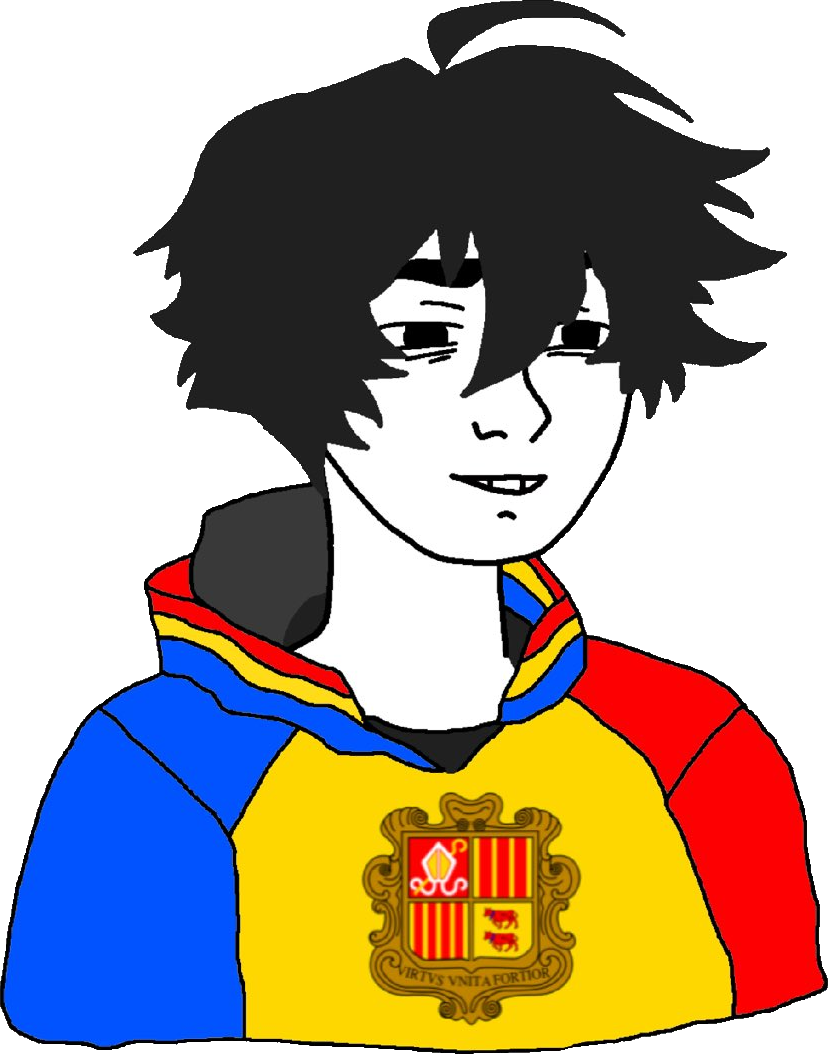
Label: 5_Twinkjak